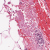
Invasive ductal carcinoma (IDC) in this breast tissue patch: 0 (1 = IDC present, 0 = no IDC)